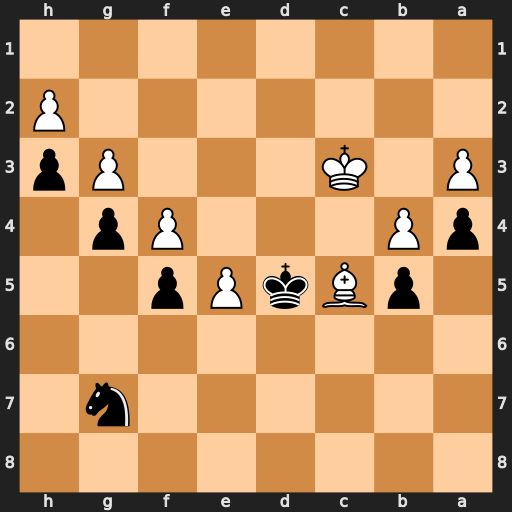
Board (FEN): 8/6n1/8/1pBkPp2/pP3Pp1/P1K3Pp/7P/8
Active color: b
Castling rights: -
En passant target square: -
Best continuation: Ke4 Kd2 Kf3